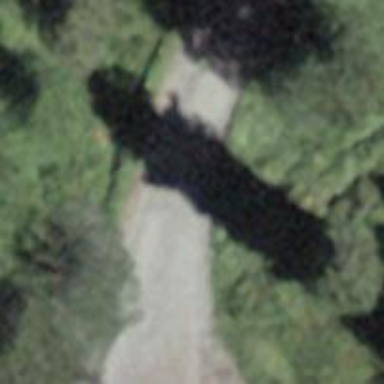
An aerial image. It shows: Guidepost providing information.